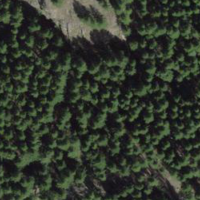
EUNIS habitat code: 44
Species observed at this site:
Aster alpinus
Hippocrepis comosa